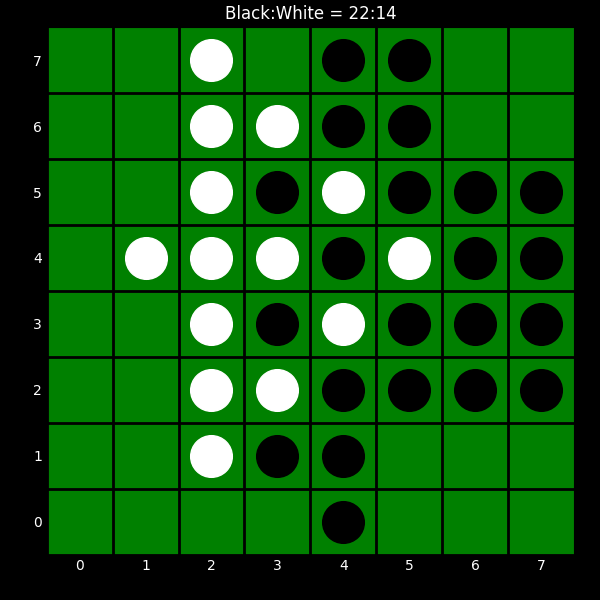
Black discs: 22
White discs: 14